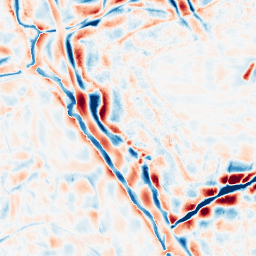
Category: wavelet
Decomposition family: wavelet_biorthogonal
Decomposition parameters: wavelet: bior5.5
level: 4
Upsampling method: bicubic_3x
Upsampling parameters: scale: 3
Upsampling scale: 3